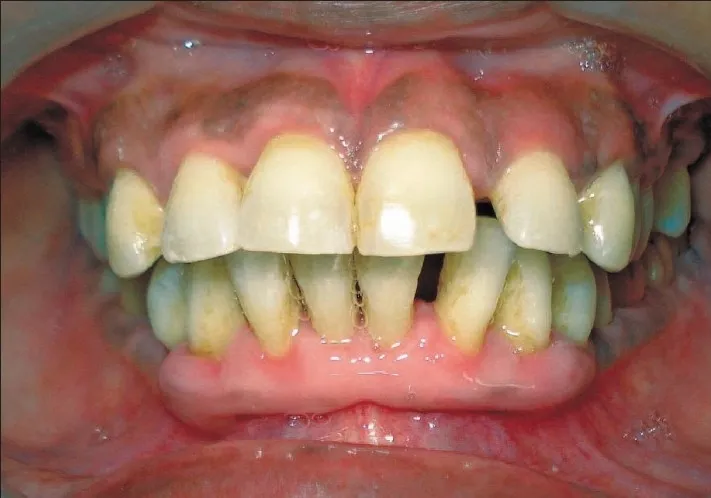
Front view 6 months after phase I therapy.
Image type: medical_photograph (other_medical_photograph)